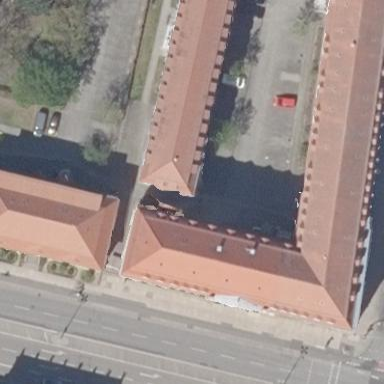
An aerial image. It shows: Civic building with hipped red tile roof. It is used as educational institution. The building serves commercial purpose.